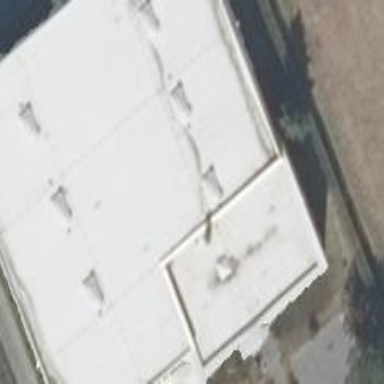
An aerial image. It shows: Building with flat grey roof.